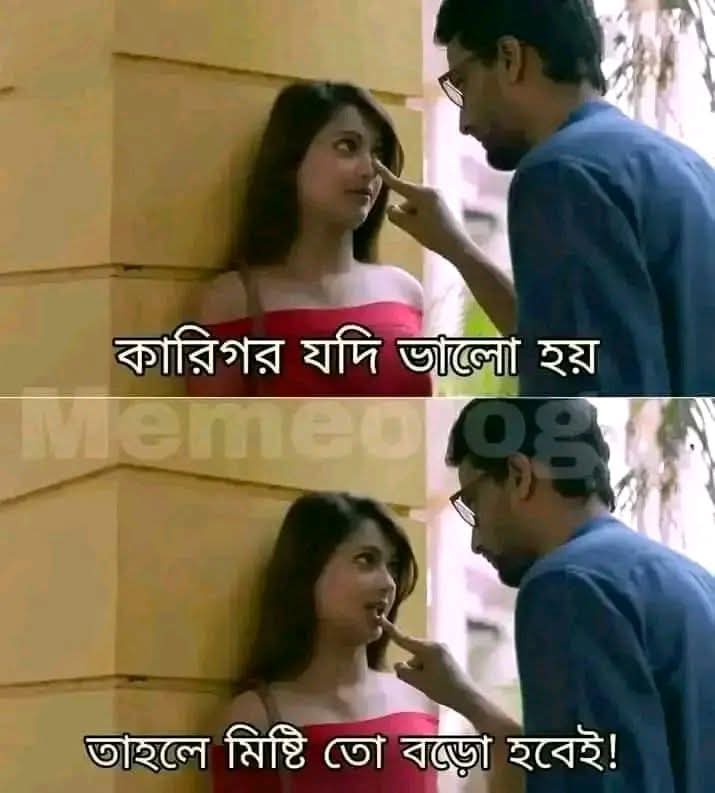
Text: কারিগর যদি ভালো হয়
তাহলে মিষ্টি তো বড়ো হবেই!
Label: Non Hate